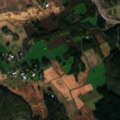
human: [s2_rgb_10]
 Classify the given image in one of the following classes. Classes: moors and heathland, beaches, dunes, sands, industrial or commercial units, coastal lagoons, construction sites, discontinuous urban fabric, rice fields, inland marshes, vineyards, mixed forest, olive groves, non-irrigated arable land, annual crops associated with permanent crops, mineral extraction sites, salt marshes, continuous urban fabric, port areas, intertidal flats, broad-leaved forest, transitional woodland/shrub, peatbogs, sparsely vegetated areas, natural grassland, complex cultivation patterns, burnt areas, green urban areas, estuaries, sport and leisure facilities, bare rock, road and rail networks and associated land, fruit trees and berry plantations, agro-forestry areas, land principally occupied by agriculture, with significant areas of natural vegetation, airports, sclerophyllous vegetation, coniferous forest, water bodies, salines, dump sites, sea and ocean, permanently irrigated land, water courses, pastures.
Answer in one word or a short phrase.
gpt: non-irrigated arable land, land principally occupied by agriculture, with significant areas of natural vegetation, coniferous forest, mixed forest